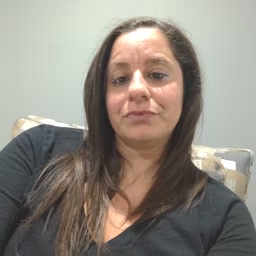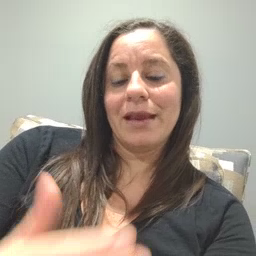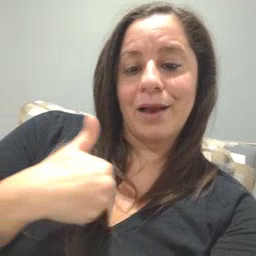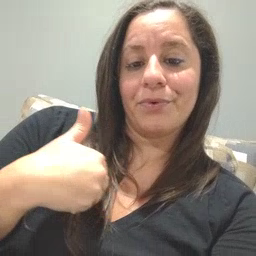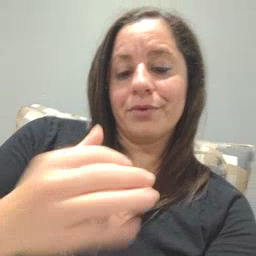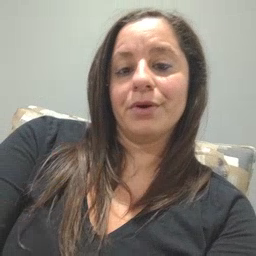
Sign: animal